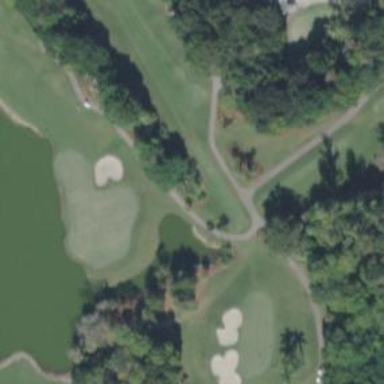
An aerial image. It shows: Service road designated as golf cart path.